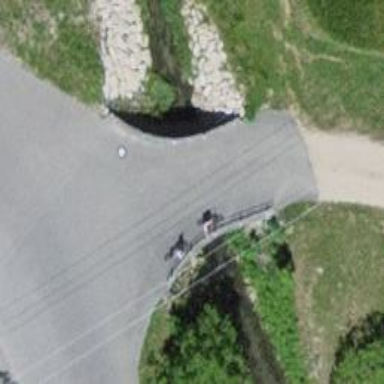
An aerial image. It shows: Gravel track on bridge with grade 2 tracktype.